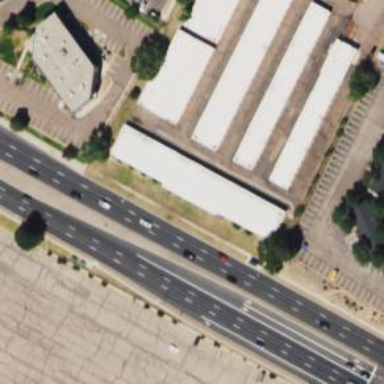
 known as Public Storage according to Wikipedia."